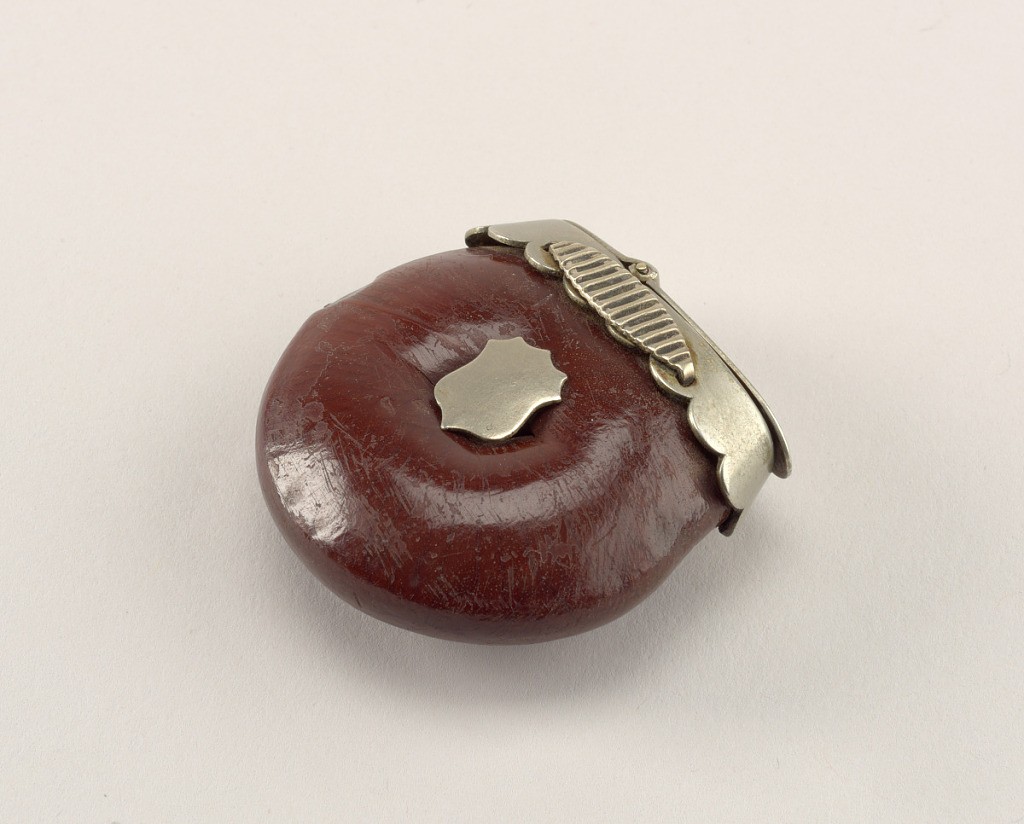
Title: Bean
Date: late 19th century
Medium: Tropical bean (Entada scandens), metal
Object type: Matchsafe
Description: Circular, with flat top, assembled from a hollowed out tropical bean pod, the top of which is capped with a scalloped metal collar, over which a flat, hinged lid is attached. On front and reverse of collar small oval strikers are attached horizontally. Slight indentation in center of seed where a small, unadorned, metal shield is attached.